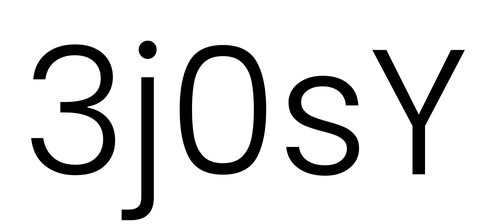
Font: Poppins-Light